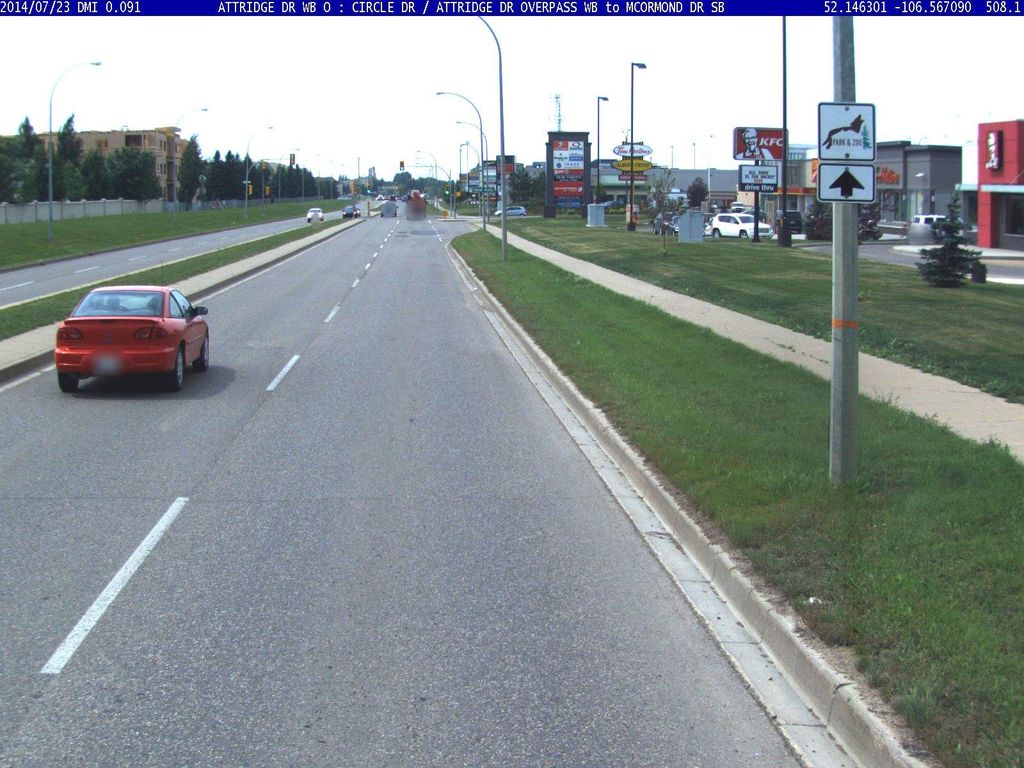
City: saskatoon